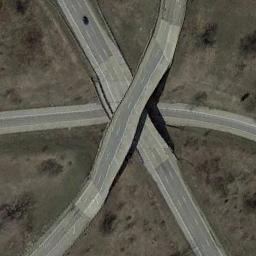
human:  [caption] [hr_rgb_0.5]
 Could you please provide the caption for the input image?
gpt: There are several roads under the overpass .

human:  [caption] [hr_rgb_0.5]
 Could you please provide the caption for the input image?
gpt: This overpass intersects the road at right angle .

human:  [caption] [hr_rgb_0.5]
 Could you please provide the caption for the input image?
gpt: The overpass is over the roads on the clearing .

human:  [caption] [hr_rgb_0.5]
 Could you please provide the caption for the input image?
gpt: The overpass is next to the bare land .

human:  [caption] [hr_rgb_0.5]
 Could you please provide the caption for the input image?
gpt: There are some bare land around the overpass .